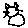
Label: cat